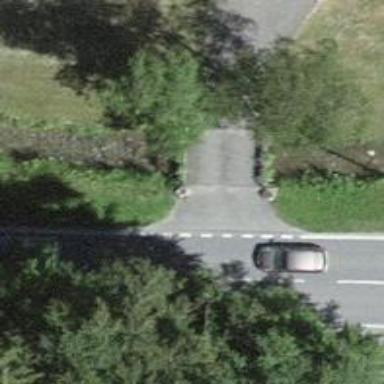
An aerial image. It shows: Unclassified road with bridge.